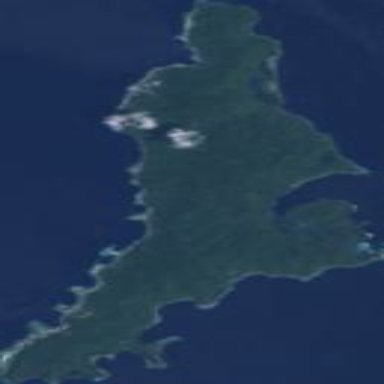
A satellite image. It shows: Island with natural coastline.